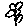
Label: flower